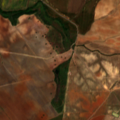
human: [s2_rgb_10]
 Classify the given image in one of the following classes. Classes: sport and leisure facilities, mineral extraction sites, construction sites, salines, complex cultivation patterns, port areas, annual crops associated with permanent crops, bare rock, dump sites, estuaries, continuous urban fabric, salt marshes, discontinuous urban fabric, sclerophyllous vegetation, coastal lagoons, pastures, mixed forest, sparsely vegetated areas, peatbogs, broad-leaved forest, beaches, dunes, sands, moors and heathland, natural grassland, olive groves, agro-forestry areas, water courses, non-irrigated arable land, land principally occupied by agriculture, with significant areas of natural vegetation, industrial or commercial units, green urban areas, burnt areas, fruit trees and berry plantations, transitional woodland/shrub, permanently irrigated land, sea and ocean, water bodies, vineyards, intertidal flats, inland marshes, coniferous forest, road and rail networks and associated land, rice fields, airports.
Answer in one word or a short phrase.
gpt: continuous urban fabric